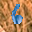
Label: 6